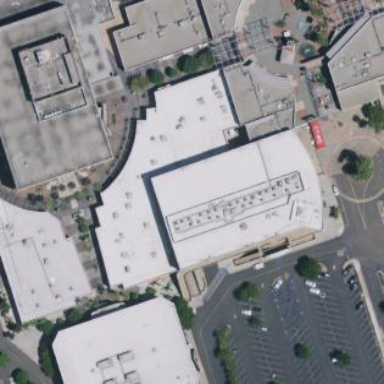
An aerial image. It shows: Cinema.